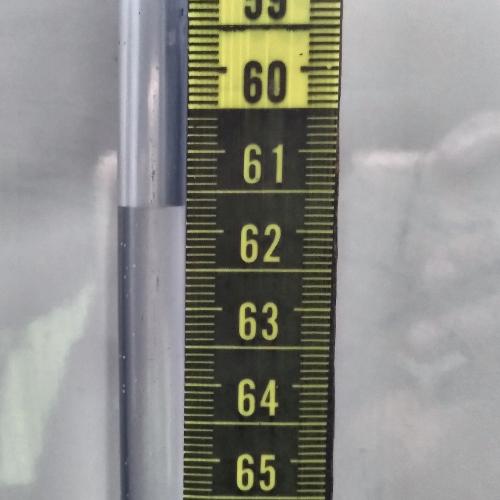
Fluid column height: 61.7 cm